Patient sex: M
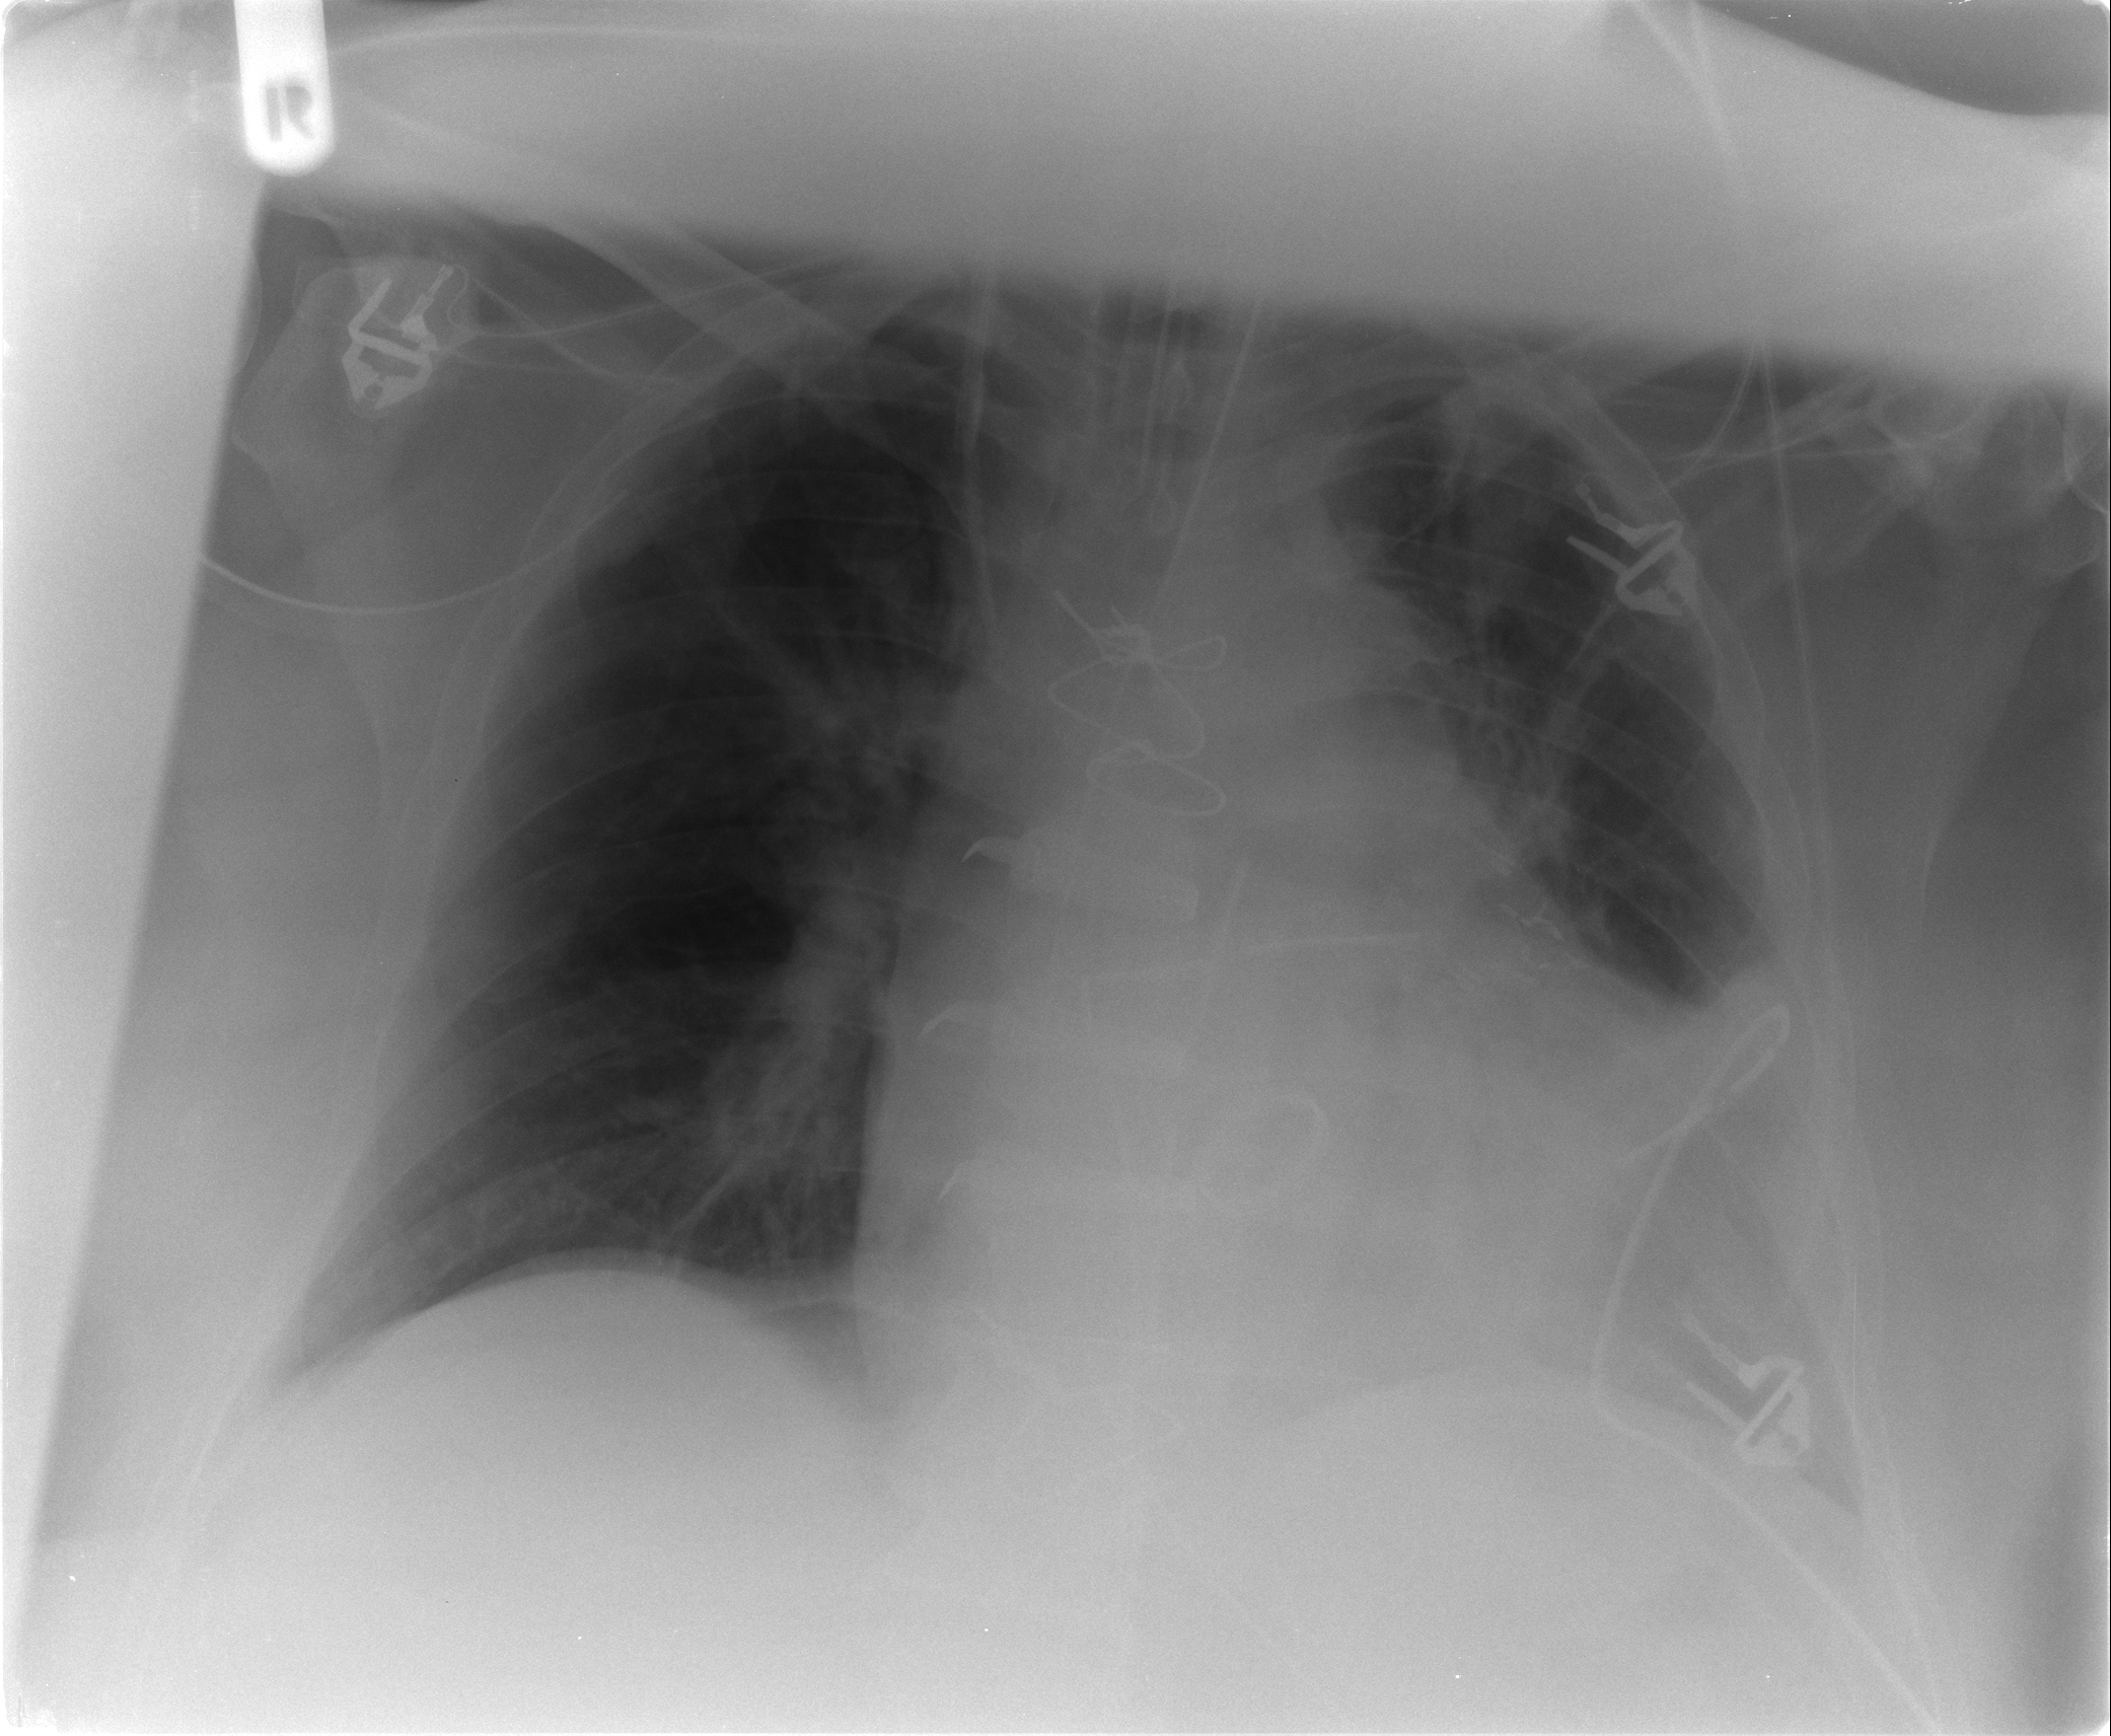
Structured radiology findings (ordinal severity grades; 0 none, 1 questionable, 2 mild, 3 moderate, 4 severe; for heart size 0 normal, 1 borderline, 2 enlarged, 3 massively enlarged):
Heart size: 2
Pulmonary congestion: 0
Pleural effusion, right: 0
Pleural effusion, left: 2
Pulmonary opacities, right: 0
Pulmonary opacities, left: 0
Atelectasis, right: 2
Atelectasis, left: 2